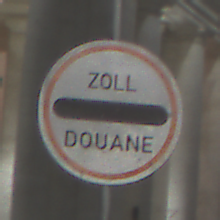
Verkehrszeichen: Zollstelle
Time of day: Night
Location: Outdoor (Urban)
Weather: PartlyCloudy
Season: NotSpecified
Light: Artificial